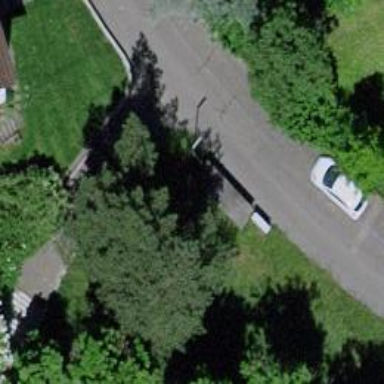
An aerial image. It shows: Street cabinet.